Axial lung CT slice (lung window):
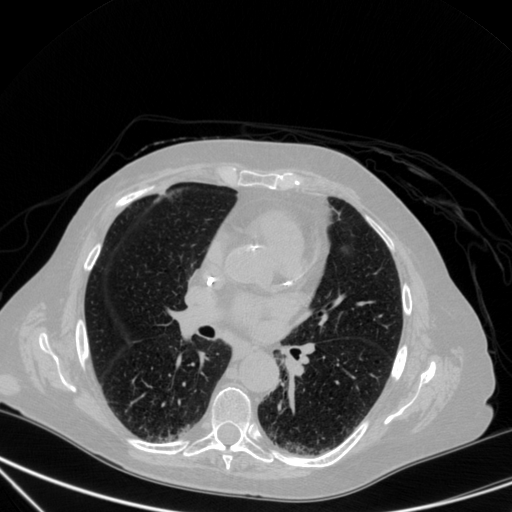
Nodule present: no